Question: I am creating a transparent image on iOS using Quartz. However, this image shows up with the proper transparency in the Simulator, but shows a white background on a device.
Here is the code I'm using for this:
'''
+ (UIImage *)clearRect:(CGRect)rect inImage:(UIImage *)image {
if (UIGraphicsBeginImageContextWithOptions != NULL)
UIGraphicsBeginImageContextWithOptions([image size], NO, 0.0);
else
UIGraphicsBeginImageContext([image size]);
CGContextRef context = UIGraphicsGetCurrentContext();
[image drawInRect:CGRectMake(0.0, 0.0, [image size].width, [image size].height)];
CGContextClearRect(context, rect);
UIImage *result = UIGraphicsGetImageFromCurrentImageContext();
NSData *data= UIImagePNGRepresentation(result);
UIImage *img = [UIImage imageWithData:data];
UIGraphicsEndImageContext();
return img;
}
'''
This is what I'm seeing on the device:

What could I be doing wrong?
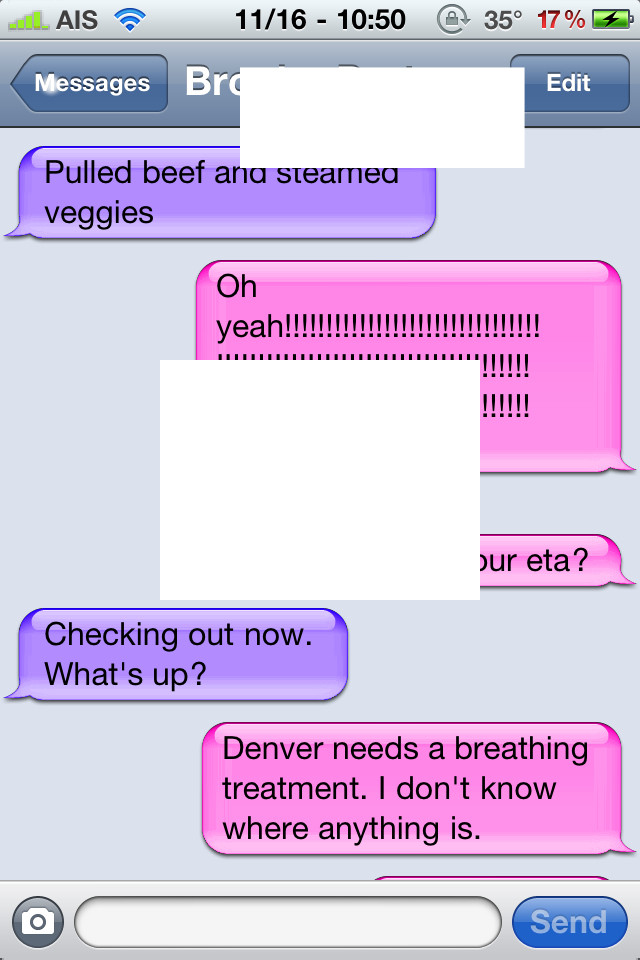
Answer: Given that the code works in the simulator and not your device you may have become victim to the cruftmonster described below:
<URL>
You may have some legacy files that have been removed from your Xcode project but not the application bundle on the device. Did you initially test with opaque images?
Not sure if this is the solution, but it certainly matches the symptoms you describe.